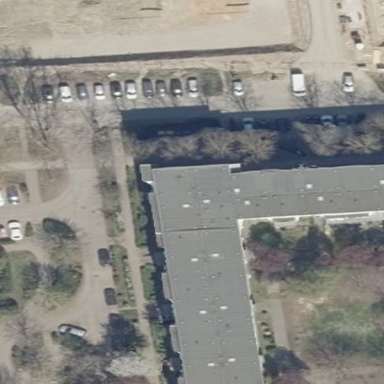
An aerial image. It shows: Apartment building with flat roof.